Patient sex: M
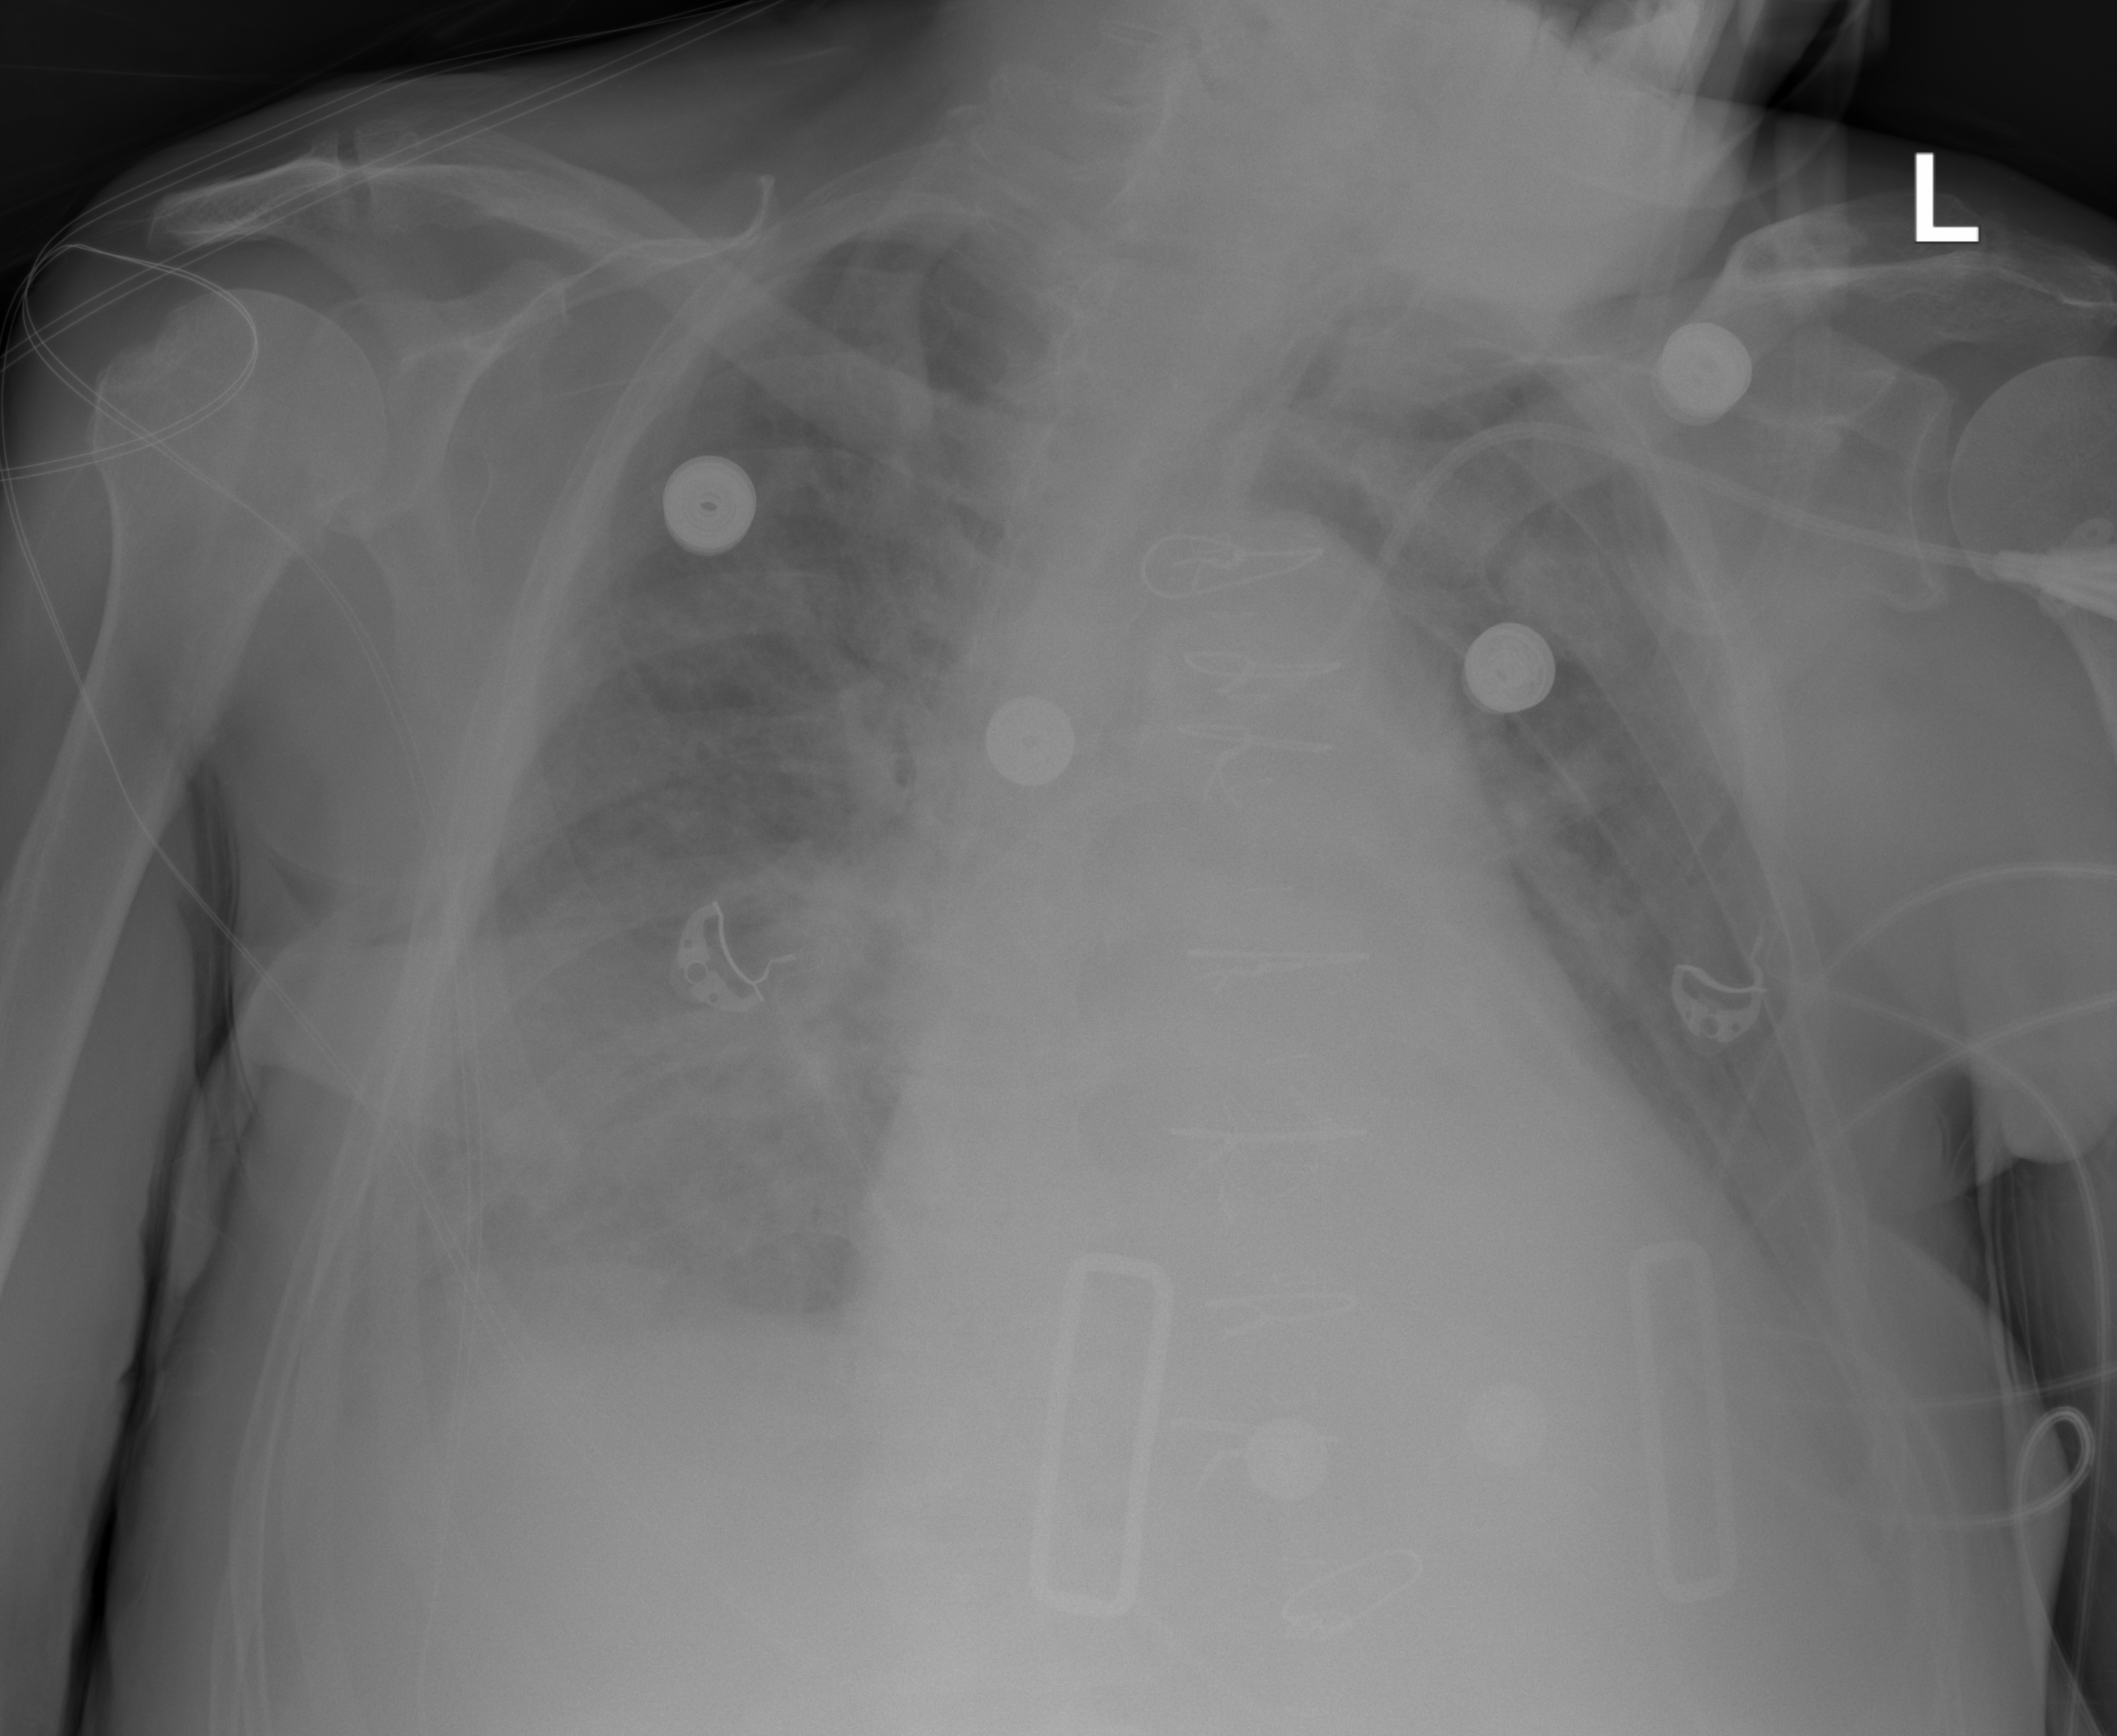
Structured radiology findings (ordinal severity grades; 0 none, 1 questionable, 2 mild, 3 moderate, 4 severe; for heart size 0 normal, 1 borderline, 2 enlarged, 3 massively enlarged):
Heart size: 2
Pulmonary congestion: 2
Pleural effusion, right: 2
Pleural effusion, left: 2
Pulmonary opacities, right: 2
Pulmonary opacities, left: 0
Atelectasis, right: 0
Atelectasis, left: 0